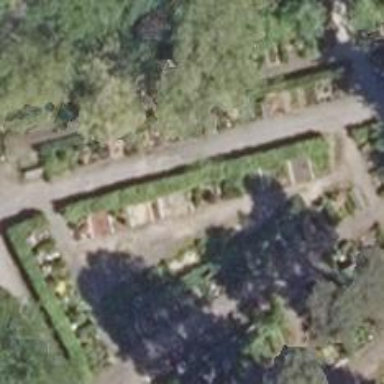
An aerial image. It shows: Compacted footway.